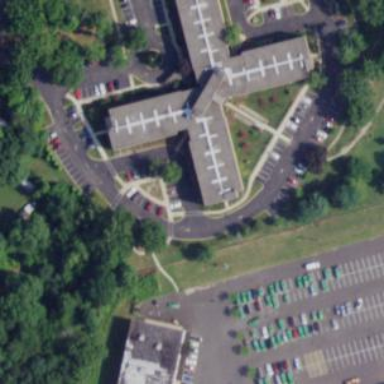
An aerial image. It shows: Nursing home building.